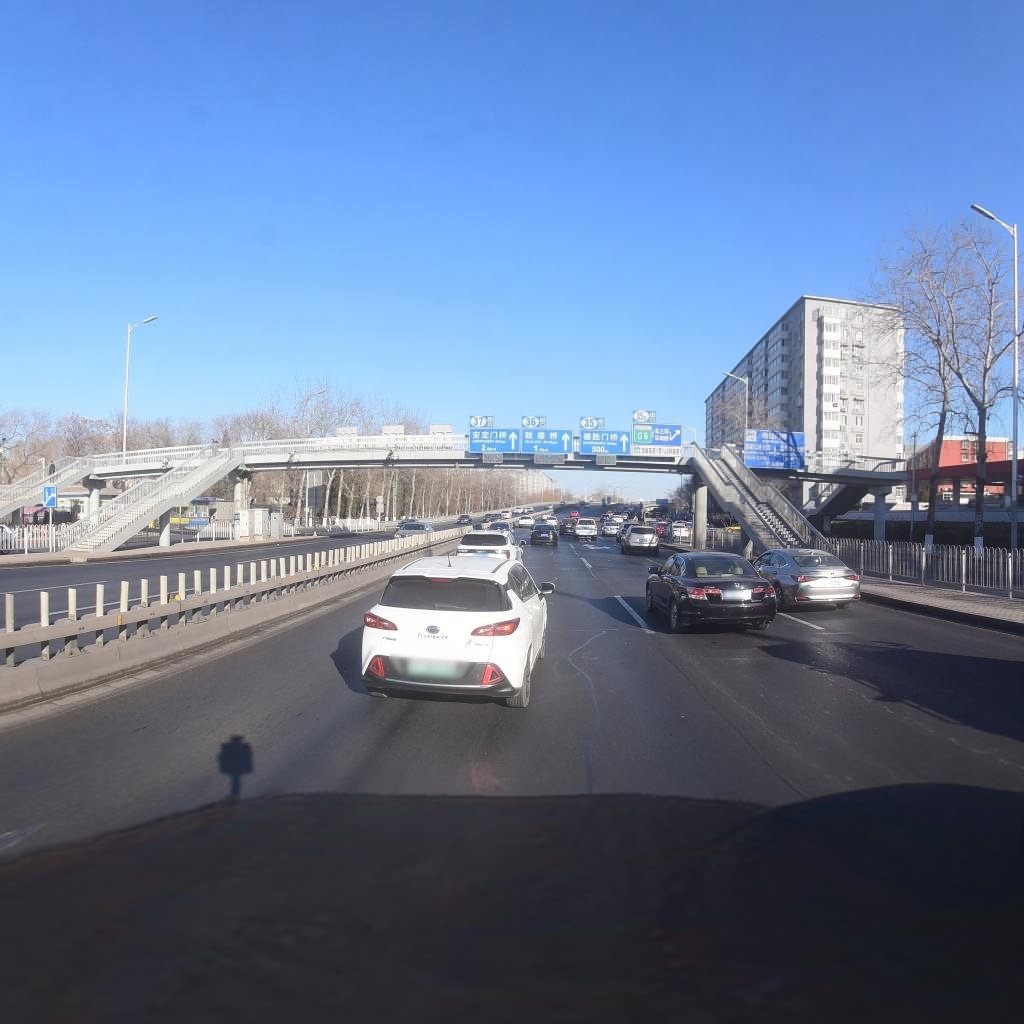
Region: Xicheng
Road damage annotations: longitudinal patch, longitudinal patch